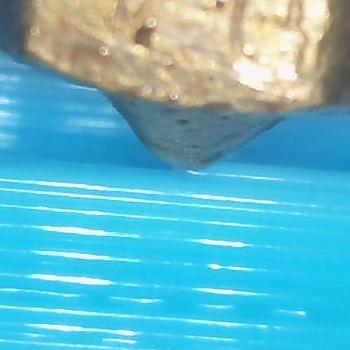
Flow rate: 105%